Interaction volume radius: 5 \u00c5
Interaction volume height: 25 \u00c5
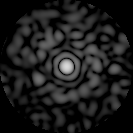
Disorder parameter: 0.8268